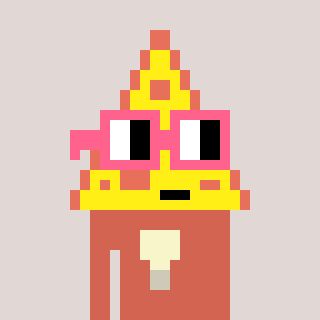
a pixel art character with square pink glasses, a pizza-shaped head and a peachy-colored body on a warm background